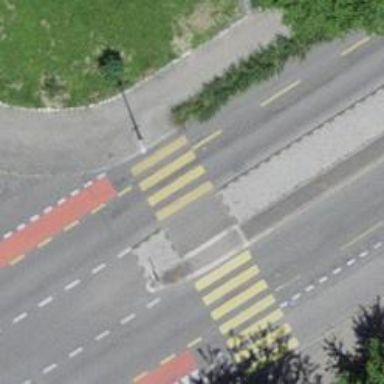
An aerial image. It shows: Zebra crossing on the road.